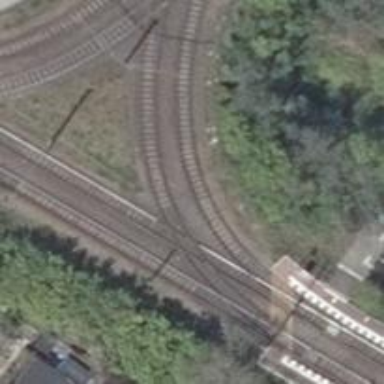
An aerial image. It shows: Tram railway running through yard with contact lines for electrification.